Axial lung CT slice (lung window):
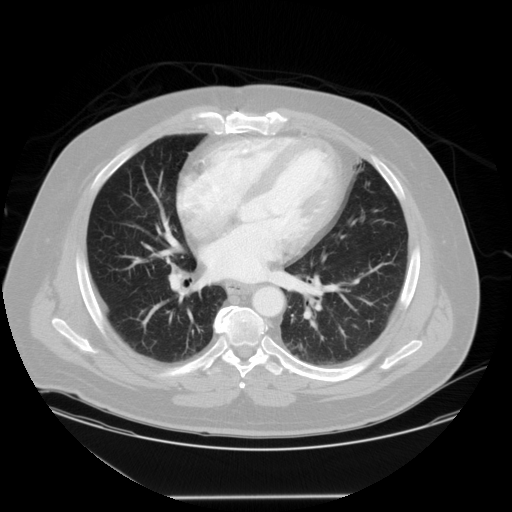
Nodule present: no